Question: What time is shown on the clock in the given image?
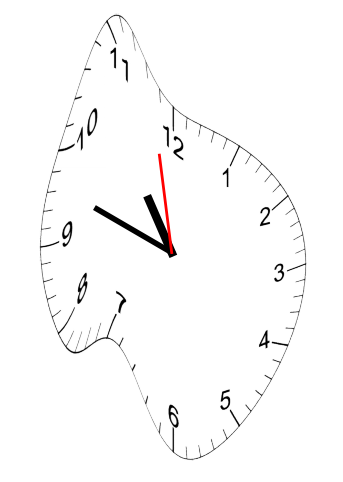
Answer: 10:47:58